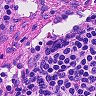
Metastatic tissue present: no